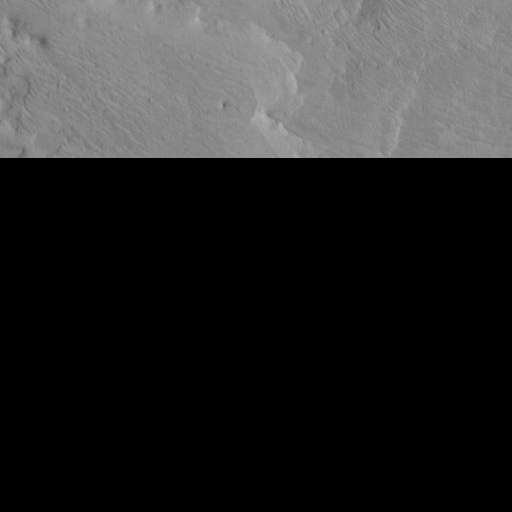
Classes present: Background, Cone